Interaction volume radius: 5 \u00c5
Interaction volume height: 30 \u00c5
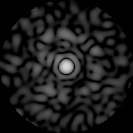
Disorder parameter: 0.8194